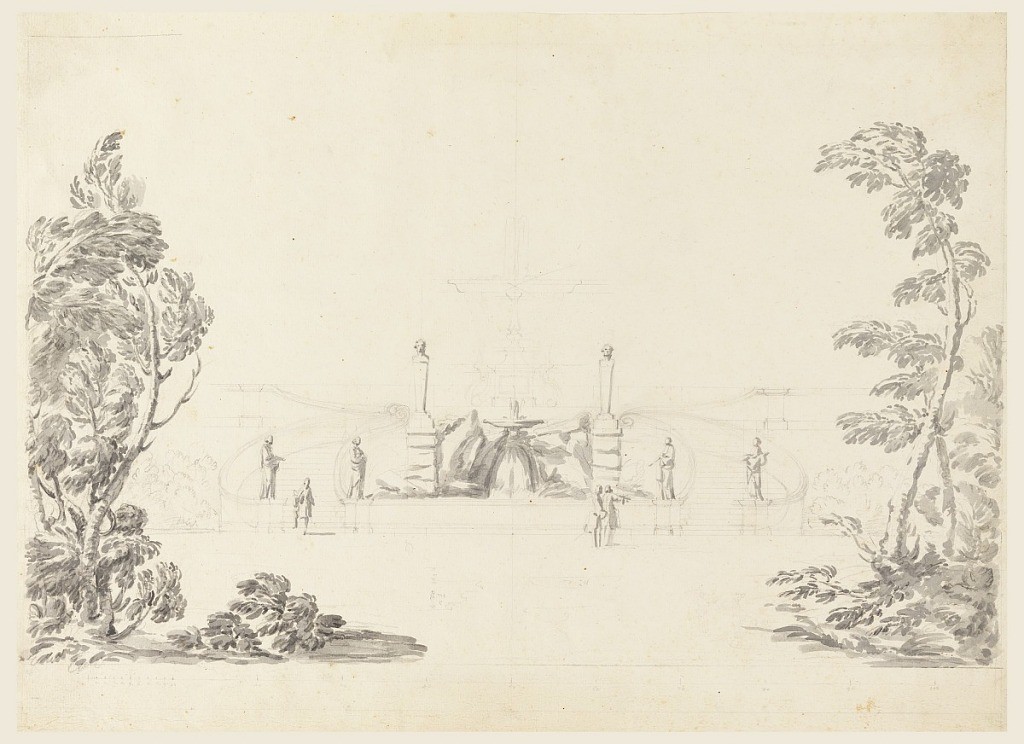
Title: Sketch for a Fountain in Park
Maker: Carlo Marchionni, Italian, 1702–1786
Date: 1740
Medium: Graphite, brush and gray watercolor on laid paper
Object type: Drawing
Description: Double-flighted stairs connecting an upper and a lower levels. Fountain consisting, on the upper level, of a basin with high shaft; on the lower, a basin between rocky stones. At the edges, on front, two hermae on pedestals. The upper fountain and the stairs only slightly sketched, upon the pedestals at the lowest end of the balustrades are painted female statues. Two men standing before the fountain, a third mounts the steps. In the foreground, right and left trees and bushes.